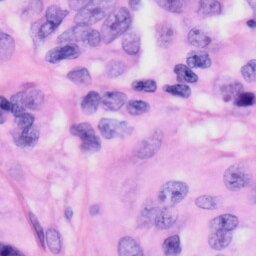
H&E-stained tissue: Skin